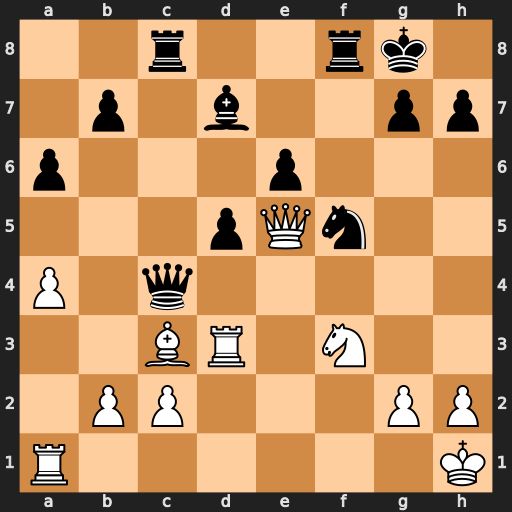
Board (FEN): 2r2rk1/1p1b2pp/p3p3/3pQn2/P1q5/2BR1N2/1PP3PP/R6K
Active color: w
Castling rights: -
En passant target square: -
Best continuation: g4 Qxg4 Rg1